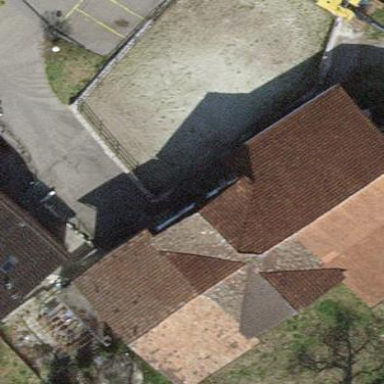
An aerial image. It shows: Barn.